Question: Does anyone know how to change in Google sheet the currency in specific range using Apps Script?
I have a script:
'''
const SHEET_NAME = 'Sheet1';
const CUR_CELL = 'A3';
const FORMAT_COLUMN = 'B';
const CURS = {
dollar: '$',
euro: 'EUR',
};
function onEdit(e) {
let sheet = e.source.getActiveSheet();
if (sheet.getName() !== SHEET_NAME
|| e.range.getA1Notation() !== CUR_CELL.toUpperCase()) return;
let len = sheet.getLastRow() - 1;
sheet.getRange(2, FORMAT_COLUMN.toUpperCase().charCodeAt() - 64, len)
.setNumberFormats(new Array(len).fill().map(_ => ['${CURS[e.value.toLowerCase()]}#,###.00']));
}
'''
This script change the currency for a whole column.
But for me, not every numbers in a column have to change to a currency. Also I want to change multiple columns so I only want to change a range.
I made an example to explain (see screenshot).
Example screenshot

The value in A3 (dropdown list) should decide what the currency is in B3:B5 and C6:C8.
(B7 and C5 should stay numbers).
Can somebody help me with change the script?
I already tried a lot but I can't find it working.
Thank you!
Kim
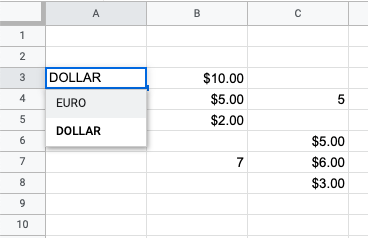
Answer: Use 'Sheet.getRangeList().setNumberFormat()', like this:
'''
function onEdit(e) {
const settings = {
rangesA1: ['B3:B5', 'C6:C8',],
dollar: '$',
euro: 'EUR',
};
let sheet;
if (!e || !e.value) {
return;
}
const currency = settings[e.value.toLowerCase()];
if (!currency
|| e.range.getA1Notation() !== 'A3'
|| (sheet = e.range.getSheet()).getName() !== 'Sheet1') {
return;
}
const format = '${currency}#,###.00';
sheet.getRangeList(settings.rangesA1).setNumberFormat(format);
}
'''